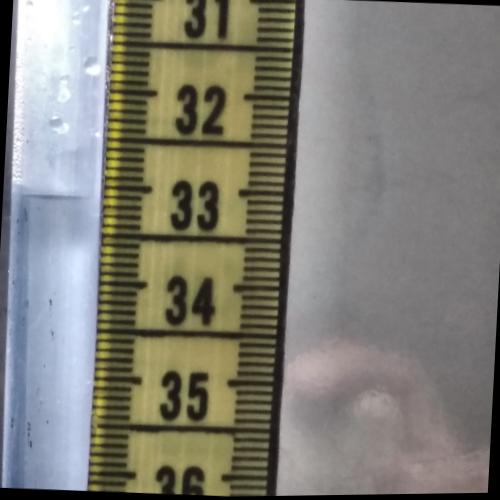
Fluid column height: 33.1 cm